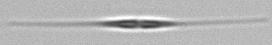
Label: Cylindrotheca